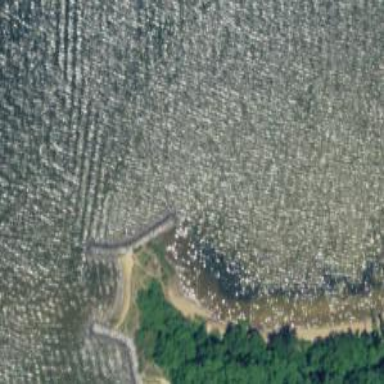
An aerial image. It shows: Breakwater structure.